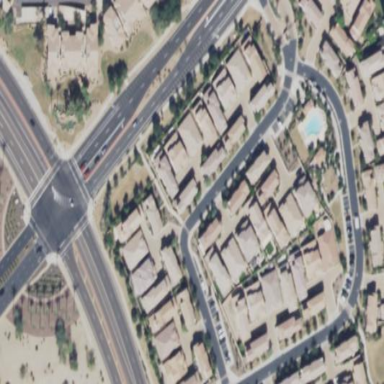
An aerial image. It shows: Gated residential neighbourhood.